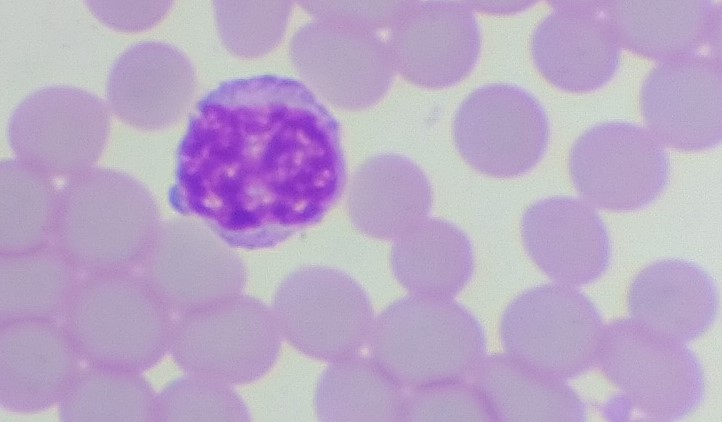
White blood cell type: Lymphocyte